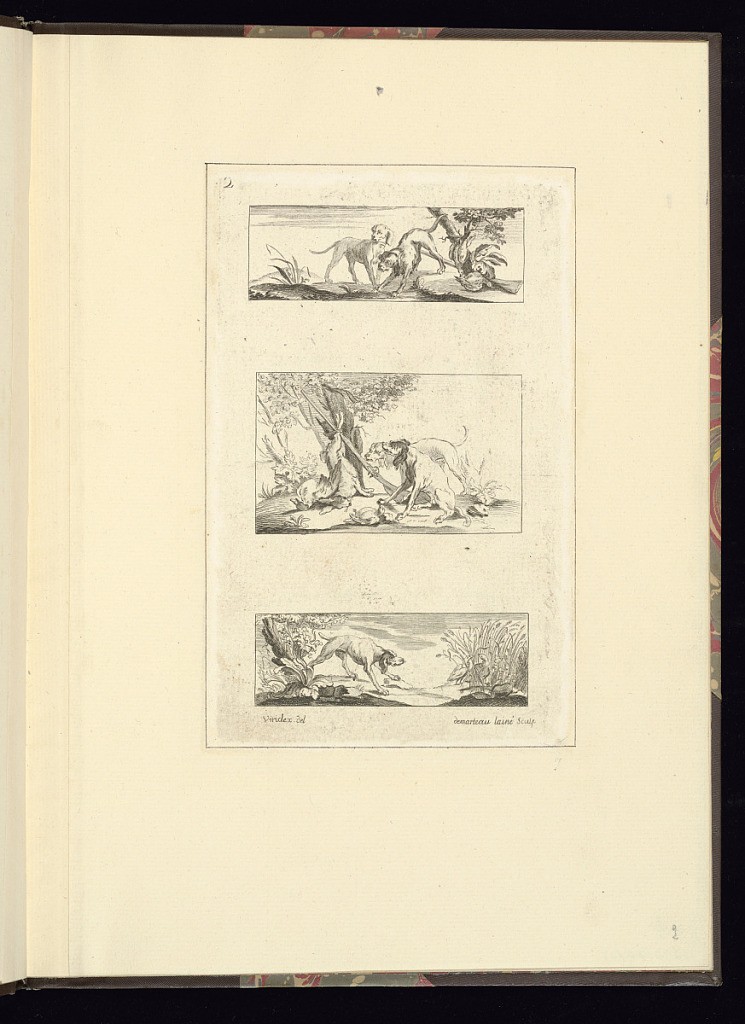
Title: Designs for Decorating Tobacco Boxes
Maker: Viriclix, active 18th century
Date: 1751-1769
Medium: Etching on laid paper
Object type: Print
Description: Three designs for the faces of tobacco boxes featuring scenes of the hunt. The plate is signed and numbered.